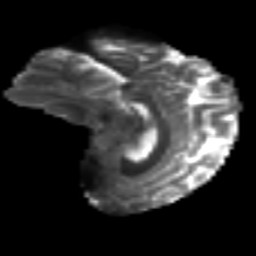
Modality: T2w
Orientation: sagittal
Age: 44
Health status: ill
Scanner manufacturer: philips
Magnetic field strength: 3 T
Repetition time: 9 s
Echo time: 0.127 s